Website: home-depot
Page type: payment
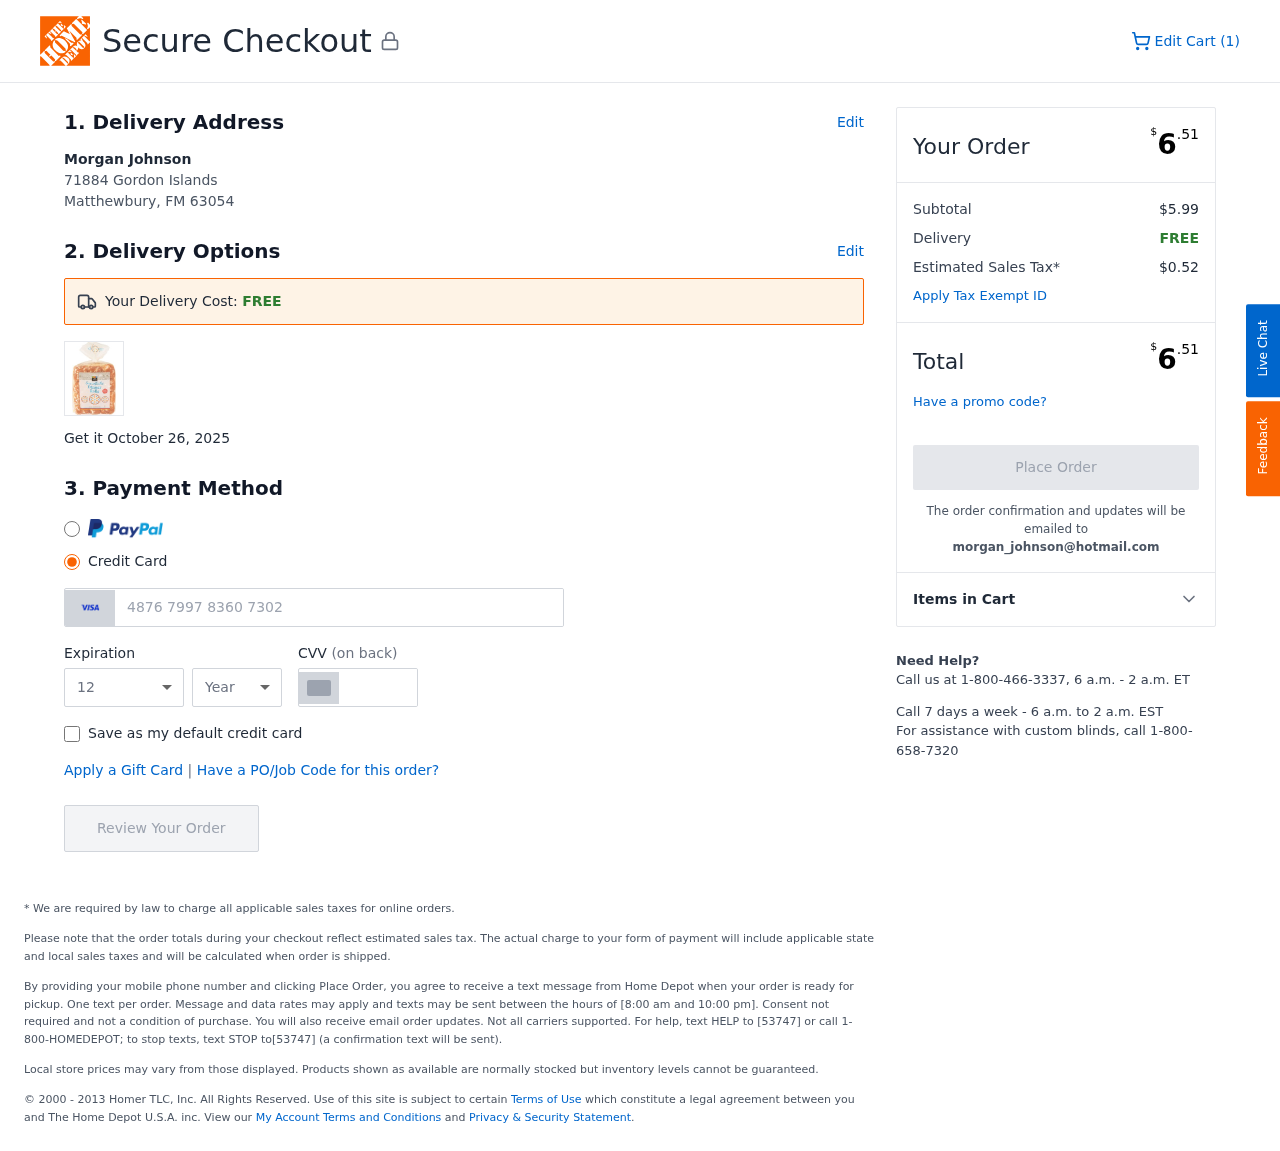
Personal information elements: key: PII_CARD_CVV
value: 080
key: PII_CARD_EXPIRY_MONTH
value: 12
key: PII_CARD_EXPIRY_YEAR
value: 29
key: PII_CARD_NUMBER
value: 4876 7997 8360 7302
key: PII_CITY_STATE_ZIP
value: Matthewbury, FM 63054
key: PII_EMAIL
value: morgan_johnson@hotmail.com
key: PII_FULLNAME
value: Morgan Johnson
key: PII_STREET
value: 71884 Gordon Islands
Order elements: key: ORDER_NUM_ITEMS
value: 1
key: ORDER_DELIVERY_DATE
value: October 26, 2025
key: ORDER_TOTAL
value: $6.51
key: ORDER_SUBTOTAL
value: $5.99
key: ORDER_SHIPPING_COST
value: FREE
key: ORDER_TAX
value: $0.52